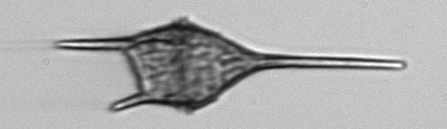
Label: Tripos_lineatus